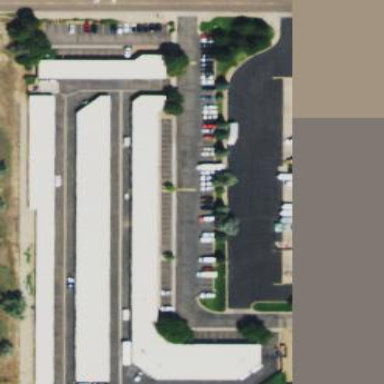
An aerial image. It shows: Commercial building.